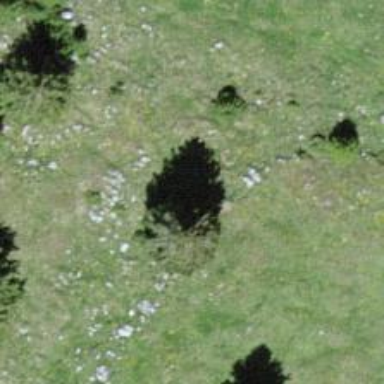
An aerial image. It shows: Needle-leaved tree in nature.